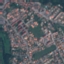
Land use / land cover: Residential